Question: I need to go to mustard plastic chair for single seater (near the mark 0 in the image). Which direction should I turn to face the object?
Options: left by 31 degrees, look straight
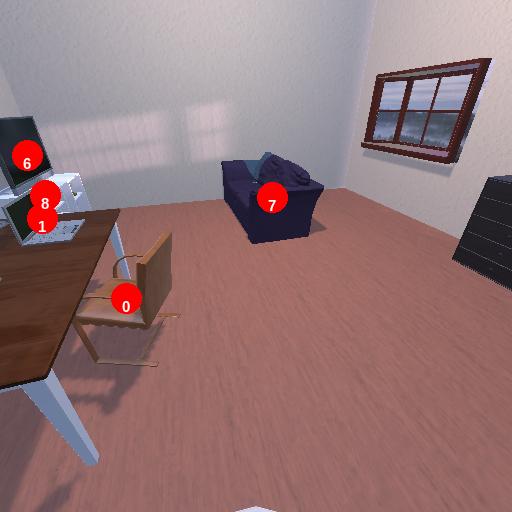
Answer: left by 31 degrees